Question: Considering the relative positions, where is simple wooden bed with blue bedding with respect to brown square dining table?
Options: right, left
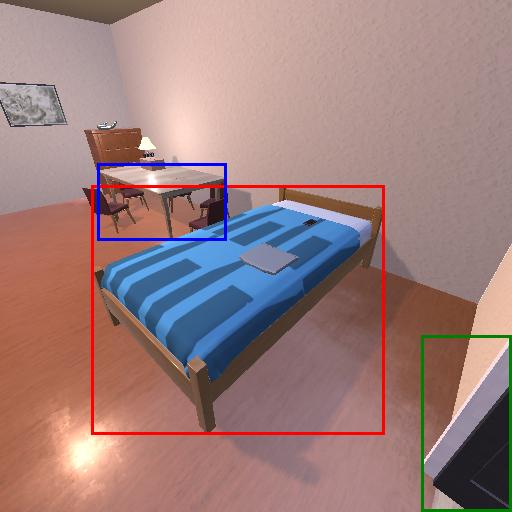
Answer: right